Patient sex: M
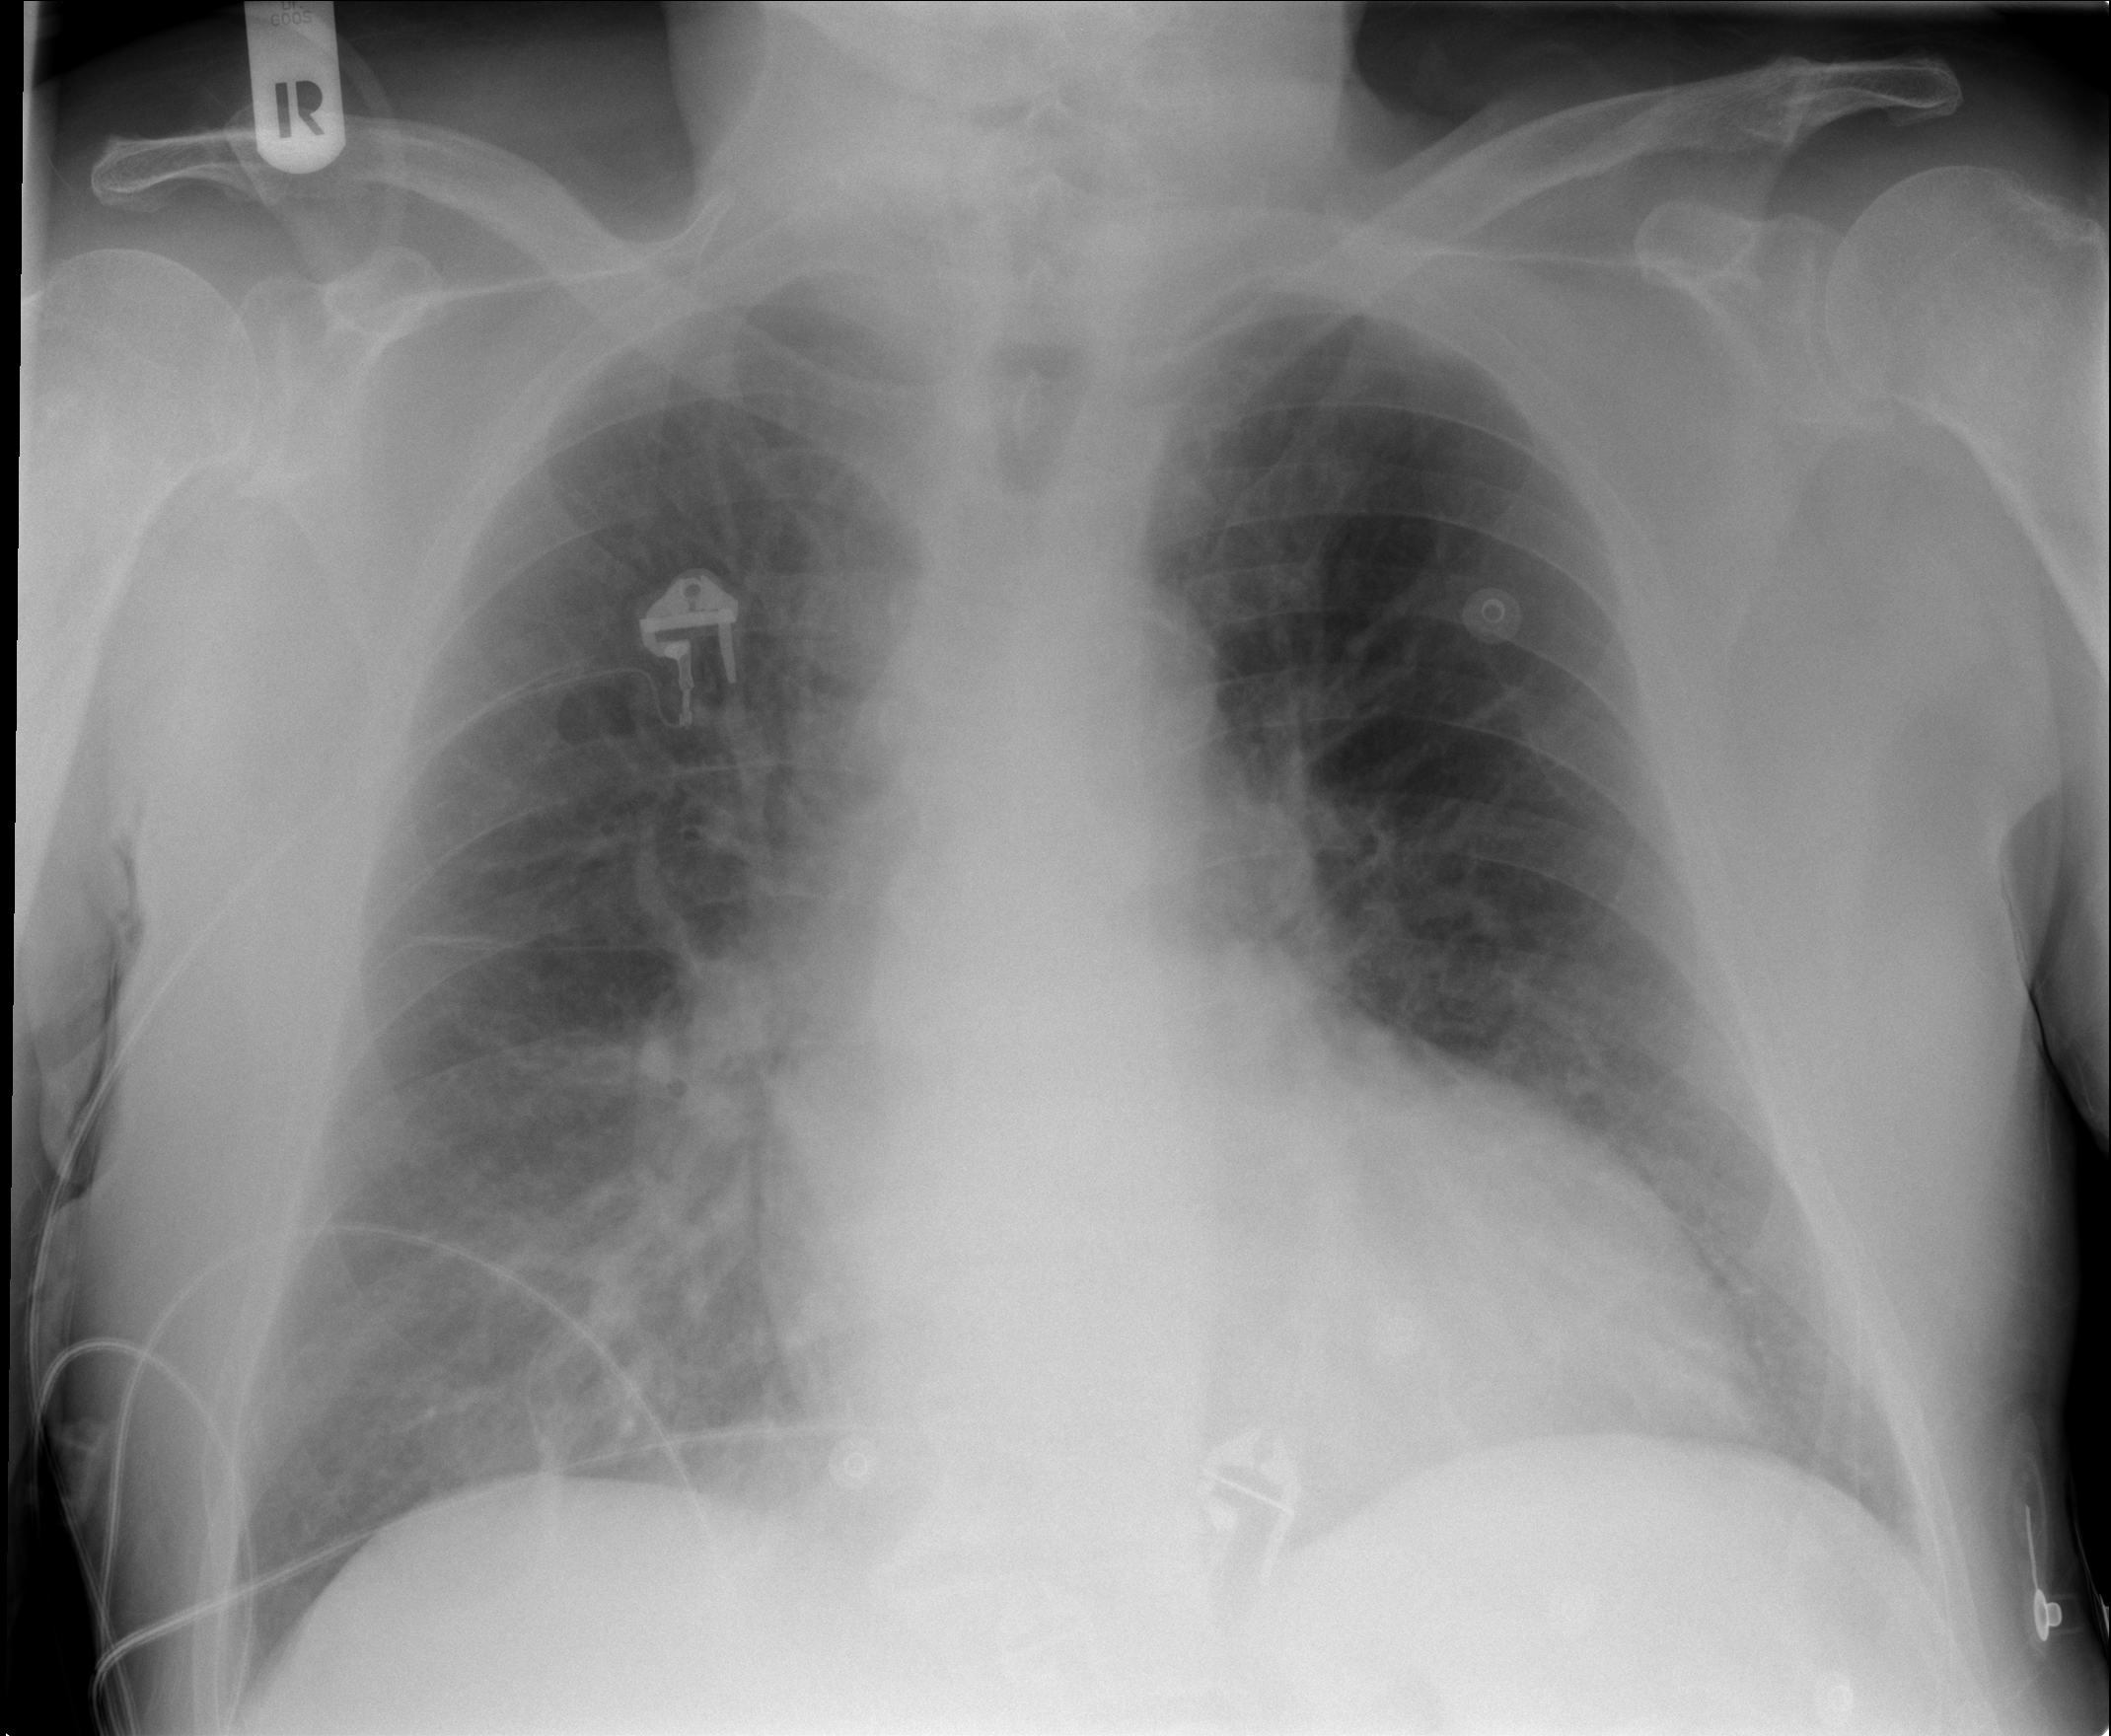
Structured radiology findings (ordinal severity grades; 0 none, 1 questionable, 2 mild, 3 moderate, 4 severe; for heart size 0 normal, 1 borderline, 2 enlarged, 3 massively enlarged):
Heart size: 2
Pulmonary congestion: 2
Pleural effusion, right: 0
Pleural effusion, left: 0
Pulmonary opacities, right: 0
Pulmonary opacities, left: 0
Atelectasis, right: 0
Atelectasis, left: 0